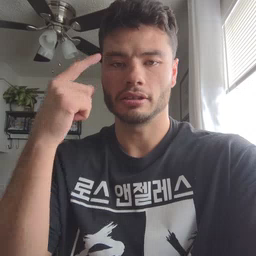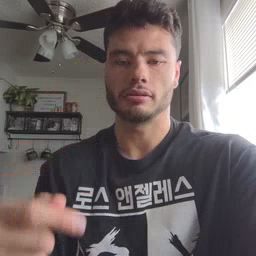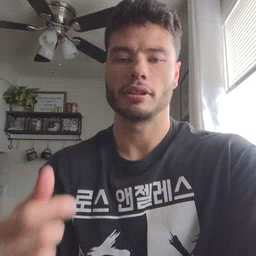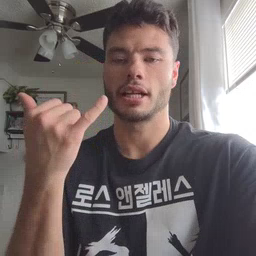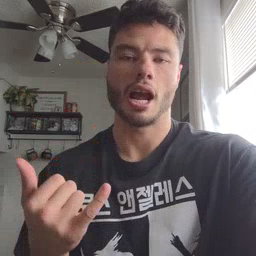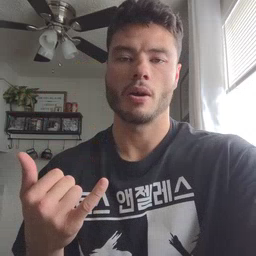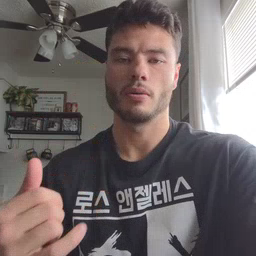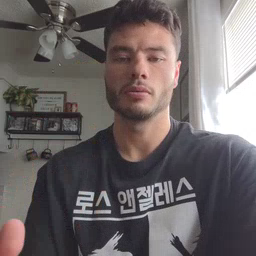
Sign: now